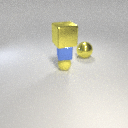
large yellow metal cube above small blue metal cube